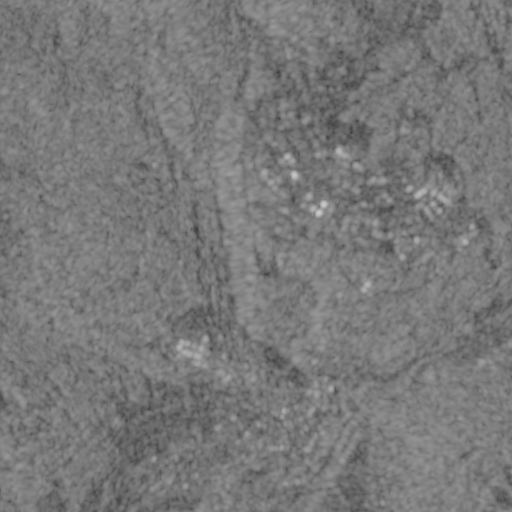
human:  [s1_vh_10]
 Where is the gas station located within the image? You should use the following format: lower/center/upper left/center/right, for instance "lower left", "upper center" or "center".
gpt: The gas station is located in the lower right of the image.
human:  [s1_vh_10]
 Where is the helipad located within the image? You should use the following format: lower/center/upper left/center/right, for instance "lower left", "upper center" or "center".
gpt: The helipad is located in the upper center of the image.
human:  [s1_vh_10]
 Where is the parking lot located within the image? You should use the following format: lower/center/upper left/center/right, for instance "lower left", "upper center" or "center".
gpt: The parking lot is located in the lower center of the image.
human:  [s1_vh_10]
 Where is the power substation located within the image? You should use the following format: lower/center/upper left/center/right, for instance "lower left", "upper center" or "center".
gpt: The power substation is located in the lower center of the image.
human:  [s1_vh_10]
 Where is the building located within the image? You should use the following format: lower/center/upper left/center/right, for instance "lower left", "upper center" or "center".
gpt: There is no building in the image.

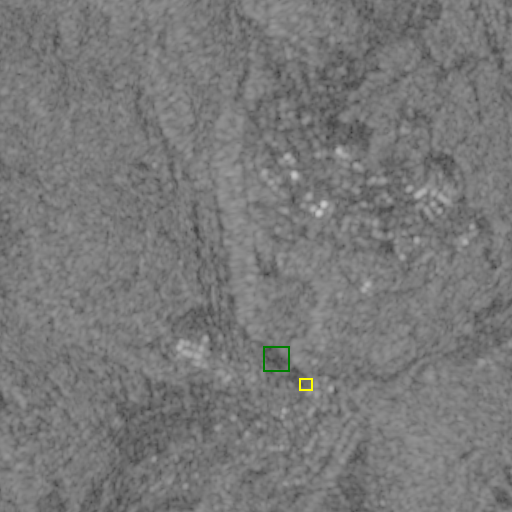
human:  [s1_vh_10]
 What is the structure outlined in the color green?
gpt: The structure outlined in green is a park.
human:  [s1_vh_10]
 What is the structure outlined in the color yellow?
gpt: The structure outlined in yellow is a parking lot.
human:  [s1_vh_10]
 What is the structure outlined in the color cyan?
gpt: There is no cyan outline.